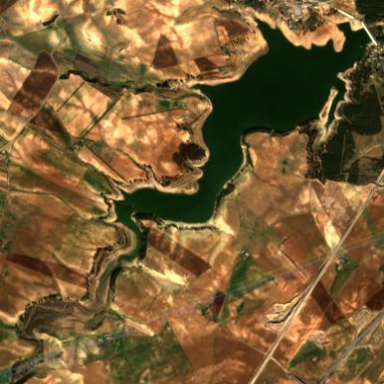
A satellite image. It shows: Reservoir of water.